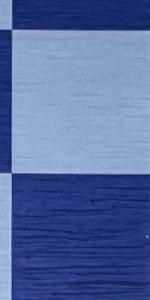
Label: Empty